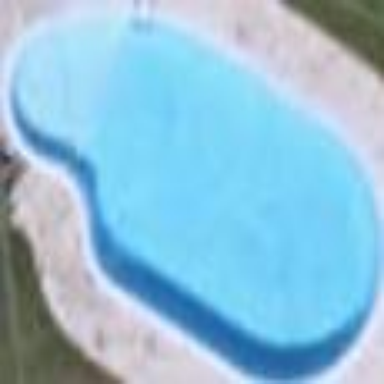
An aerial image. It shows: Swimming pool located in leisure land.